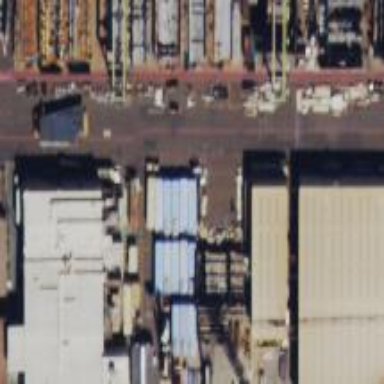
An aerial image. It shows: Industrial building.